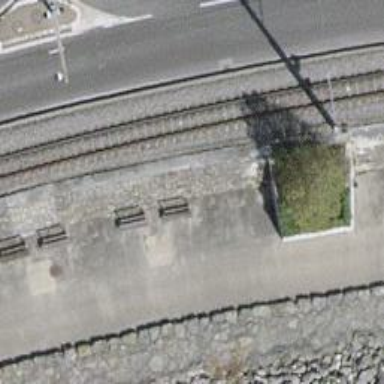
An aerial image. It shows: Brown bench.